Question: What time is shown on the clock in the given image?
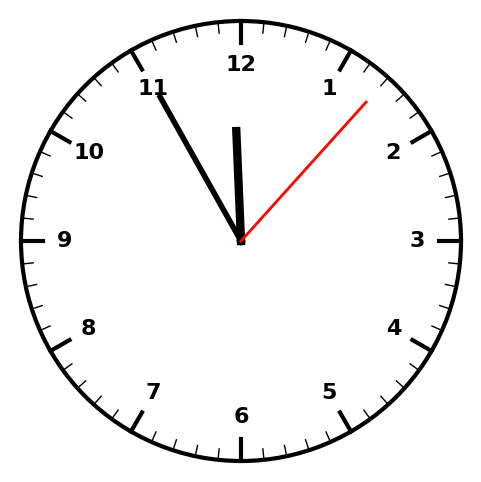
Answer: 11:55:07